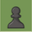
Piece: bP